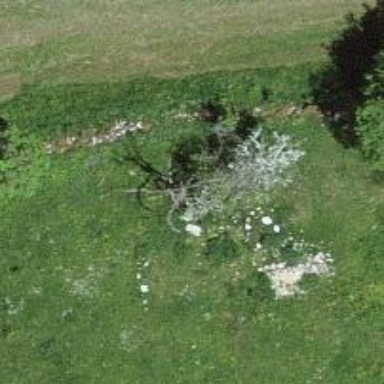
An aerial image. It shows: Single tag "natural: tree."